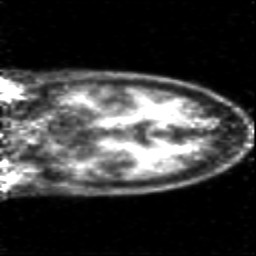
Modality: PET
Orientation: coronal
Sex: male
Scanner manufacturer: siemens